Question: I want to anchor below datagridviews to top, left, right & down in a way that they don't over lap when the size of form is increased or decreased. 'Dock' and 'Anchor' both don't seem to provide any solution for this.

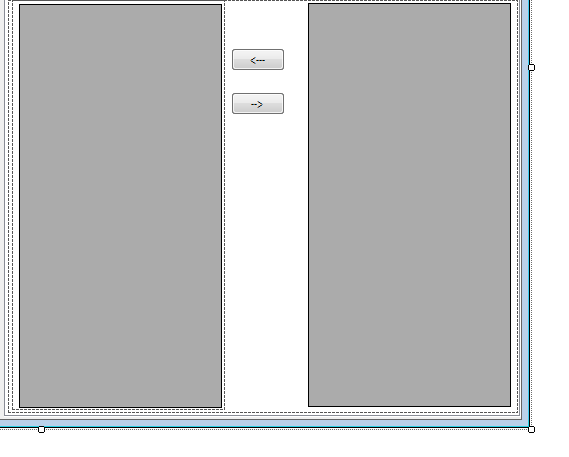
Answer: You probably need to have a 'TableLayoutPanel' handle that. Three columns, middle column is fixed (Absolute), the outside columns would be based on percentage (50% each).
The 'DataGridView' controls would then be dock-filled into each side column.
Or just handle the layout yourself in the form's Resize event.